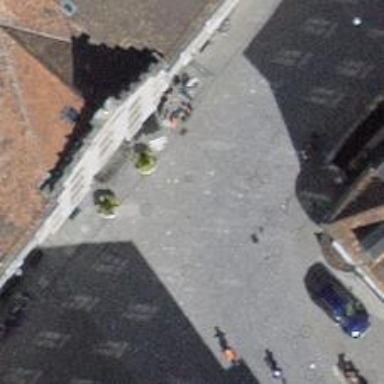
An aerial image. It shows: Living street with flattened cobblestone surface.